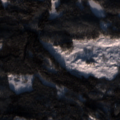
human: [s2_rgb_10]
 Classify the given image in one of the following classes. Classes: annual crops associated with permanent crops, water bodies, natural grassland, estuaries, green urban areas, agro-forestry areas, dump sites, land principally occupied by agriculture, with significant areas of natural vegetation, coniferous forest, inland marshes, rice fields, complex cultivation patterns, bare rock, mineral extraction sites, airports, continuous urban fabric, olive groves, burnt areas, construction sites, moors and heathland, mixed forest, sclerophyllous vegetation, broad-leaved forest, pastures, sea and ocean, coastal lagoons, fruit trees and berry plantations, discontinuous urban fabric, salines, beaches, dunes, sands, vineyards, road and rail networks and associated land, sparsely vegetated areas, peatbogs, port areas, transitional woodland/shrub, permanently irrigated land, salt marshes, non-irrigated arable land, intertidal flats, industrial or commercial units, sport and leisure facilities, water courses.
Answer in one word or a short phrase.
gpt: coniferous forest, transitional woodland/shrub